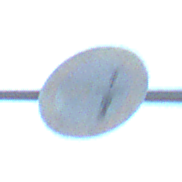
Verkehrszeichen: VerbotUeberholenEinspurigeFahrzeuge
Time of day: MorningAfternoon
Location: Outdoor (Nature)
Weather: PartlyCloudy
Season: NotSpecified
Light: Natural